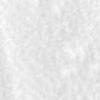
Label: no_change